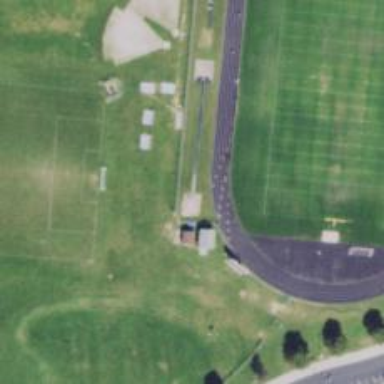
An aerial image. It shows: Athletics track located on leisure land.